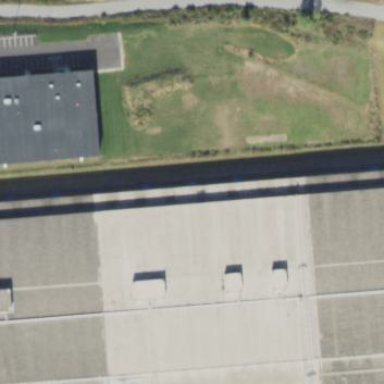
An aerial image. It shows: Warehouse building.